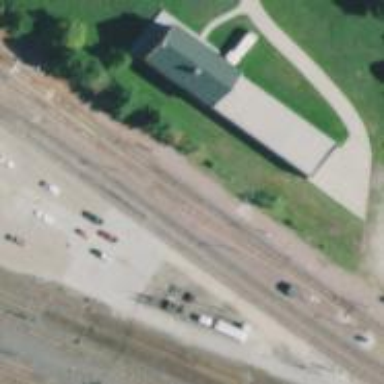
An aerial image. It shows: Railway siding with rails.